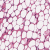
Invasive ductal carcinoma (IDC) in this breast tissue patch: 0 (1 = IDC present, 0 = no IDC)